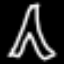
Label: The Eiffel Tower